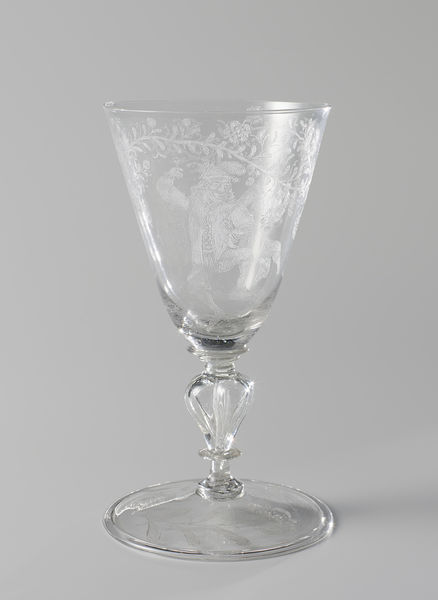
Titel: Wijnglas met dansende boeren
Standort: Amsterdam
Institution: Rijksmuseum
Schlagwörter: fancy, ornate, white, flowers, picture, reflection, wine, flower, glas, man, water, light, plants, glass, photo, still life, leaves, crystal, floral, cup, leaf, china, round, dancing, drink, drinking, vine, stem, break, class, chalice, goblet, clear, fine, transparent, delicate, wine glass, fauna, fragile, etched, glassware, drinking glass, etched glass, clear glass, clear glass with design of leaves and happy man, crystal clear glass with leaves design